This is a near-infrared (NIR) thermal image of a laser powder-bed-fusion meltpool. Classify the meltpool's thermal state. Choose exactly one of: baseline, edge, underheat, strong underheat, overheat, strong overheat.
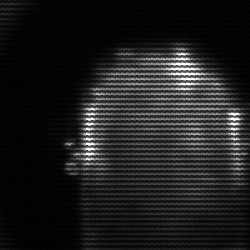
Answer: baseline